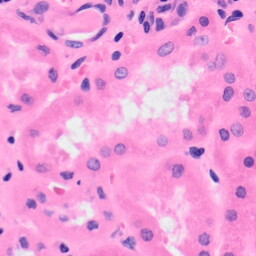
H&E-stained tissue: Kidney